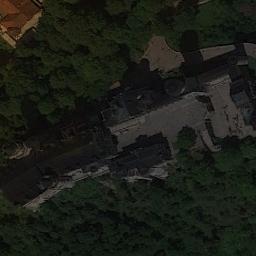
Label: palace